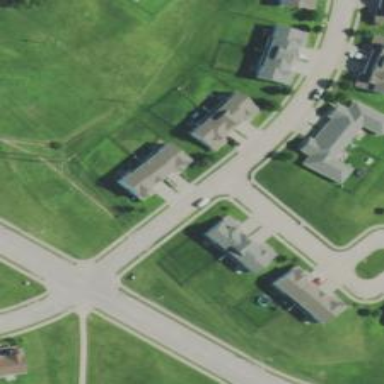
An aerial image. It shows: Footway crossing.